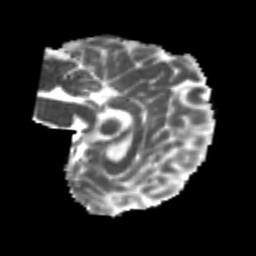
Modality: MD
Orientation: sagittal
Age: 23
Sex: female
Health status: healthy
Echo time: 0.074 s